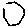
Label: hexagon